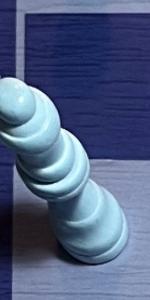
Label: Queen_White